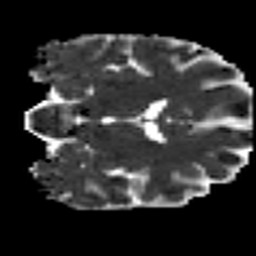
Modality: MD
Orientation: coronal
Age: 50
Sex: female
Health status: ill
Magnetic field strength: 3 T
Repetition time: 8.4 s
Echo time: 0.0926 s